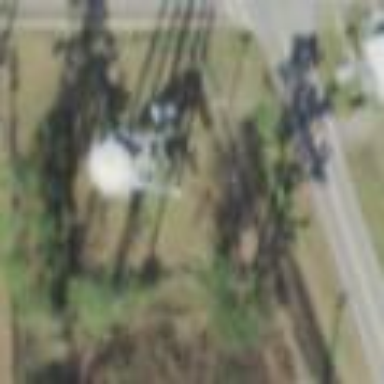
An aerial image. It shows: Man-made water works facility.